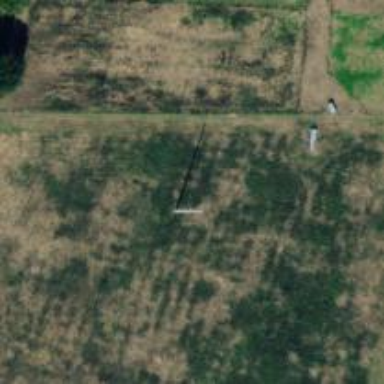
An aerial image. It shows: Power pole.